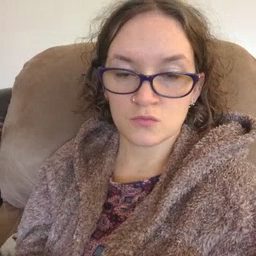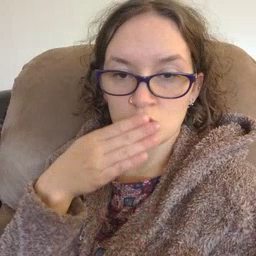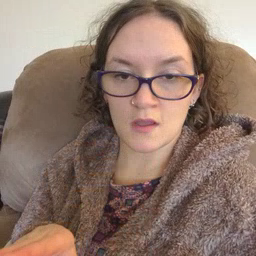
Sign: quiet